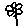
Label: flower